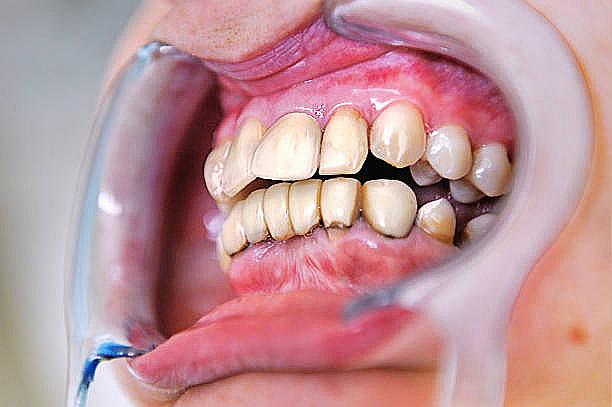
Condition: Calculus